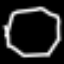
Label: octagon